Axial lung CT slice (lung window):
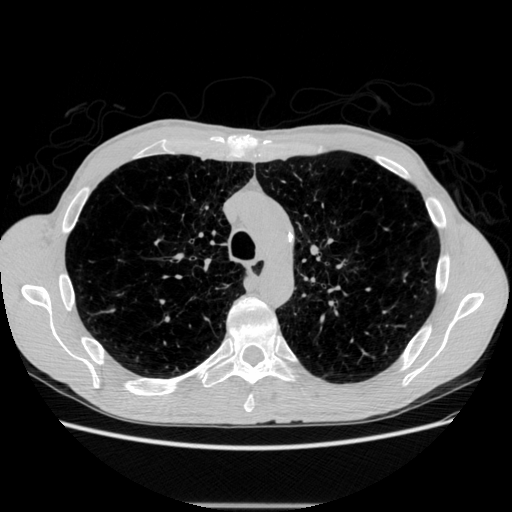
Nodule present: no